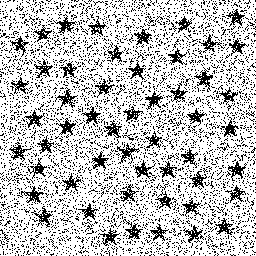
Squares: 0
Triangles: 0
Stars: 52
Total shapes: 52